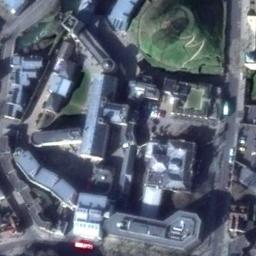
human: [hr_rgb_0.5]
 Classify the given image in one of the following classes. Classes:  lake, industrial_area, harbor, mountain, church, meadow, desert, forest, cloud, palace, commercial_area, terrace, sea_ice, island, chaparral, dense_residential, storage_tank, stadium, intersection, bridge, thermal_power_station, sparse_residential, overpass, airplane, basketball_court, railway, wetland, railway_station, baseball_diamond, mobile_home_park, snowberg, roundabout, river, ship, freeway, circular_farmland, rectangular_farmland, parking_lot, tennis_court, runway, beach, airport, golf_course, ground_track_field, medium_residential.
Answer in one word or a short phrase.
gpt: palace